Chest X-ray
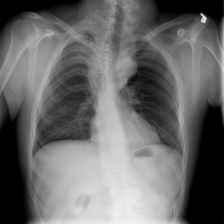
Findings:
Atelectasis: negative
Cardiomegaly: negative
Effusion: negative
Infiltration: negative
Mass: negative
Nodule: negative
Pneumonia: negative
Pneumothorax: negative
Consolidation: negative
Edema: negative
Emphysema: negative
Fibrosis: negative
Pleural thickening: negative
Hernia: negative